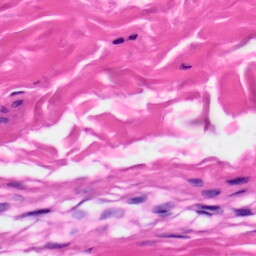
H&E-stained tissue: Skin